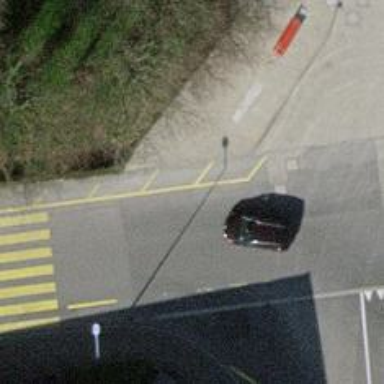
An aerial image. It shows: Asphalt sidewalk along the footway.